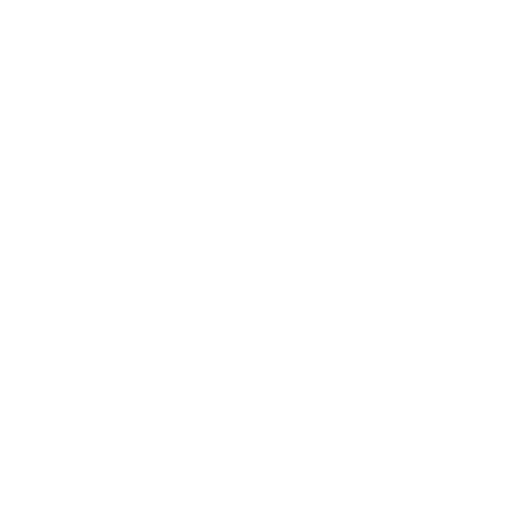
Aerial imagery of mountain in Alaska named Round Mountain containing only unknown